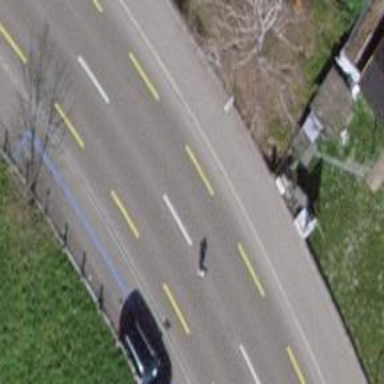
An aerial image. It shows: Primary highway with asphalt surface and designated cycle lane.